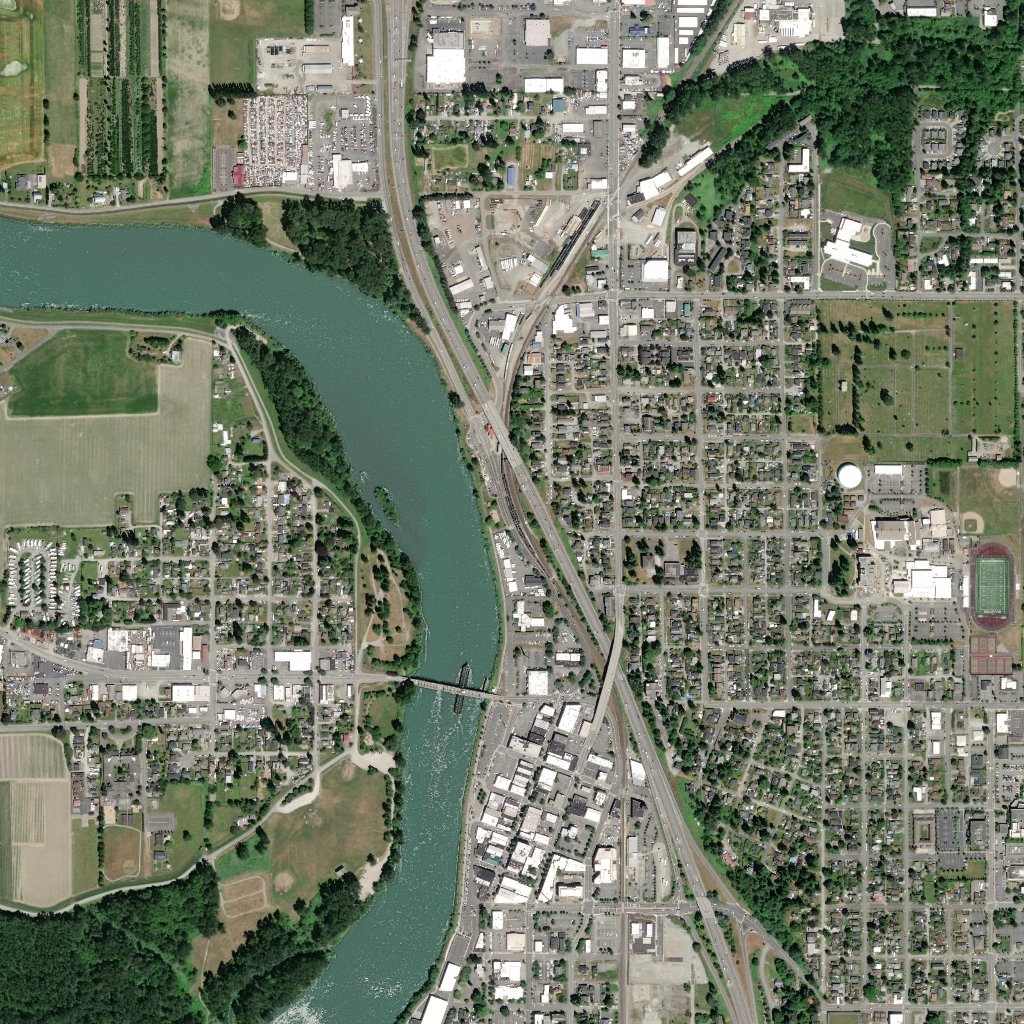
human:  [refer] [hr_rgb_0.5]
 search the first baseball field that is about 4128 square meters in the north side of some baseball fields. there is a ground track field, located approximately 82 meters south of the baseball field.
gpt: <box>[[95, 45, 99, 49, 0]]</box>